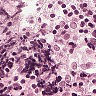
Metastatic tissue present: no